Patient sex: F
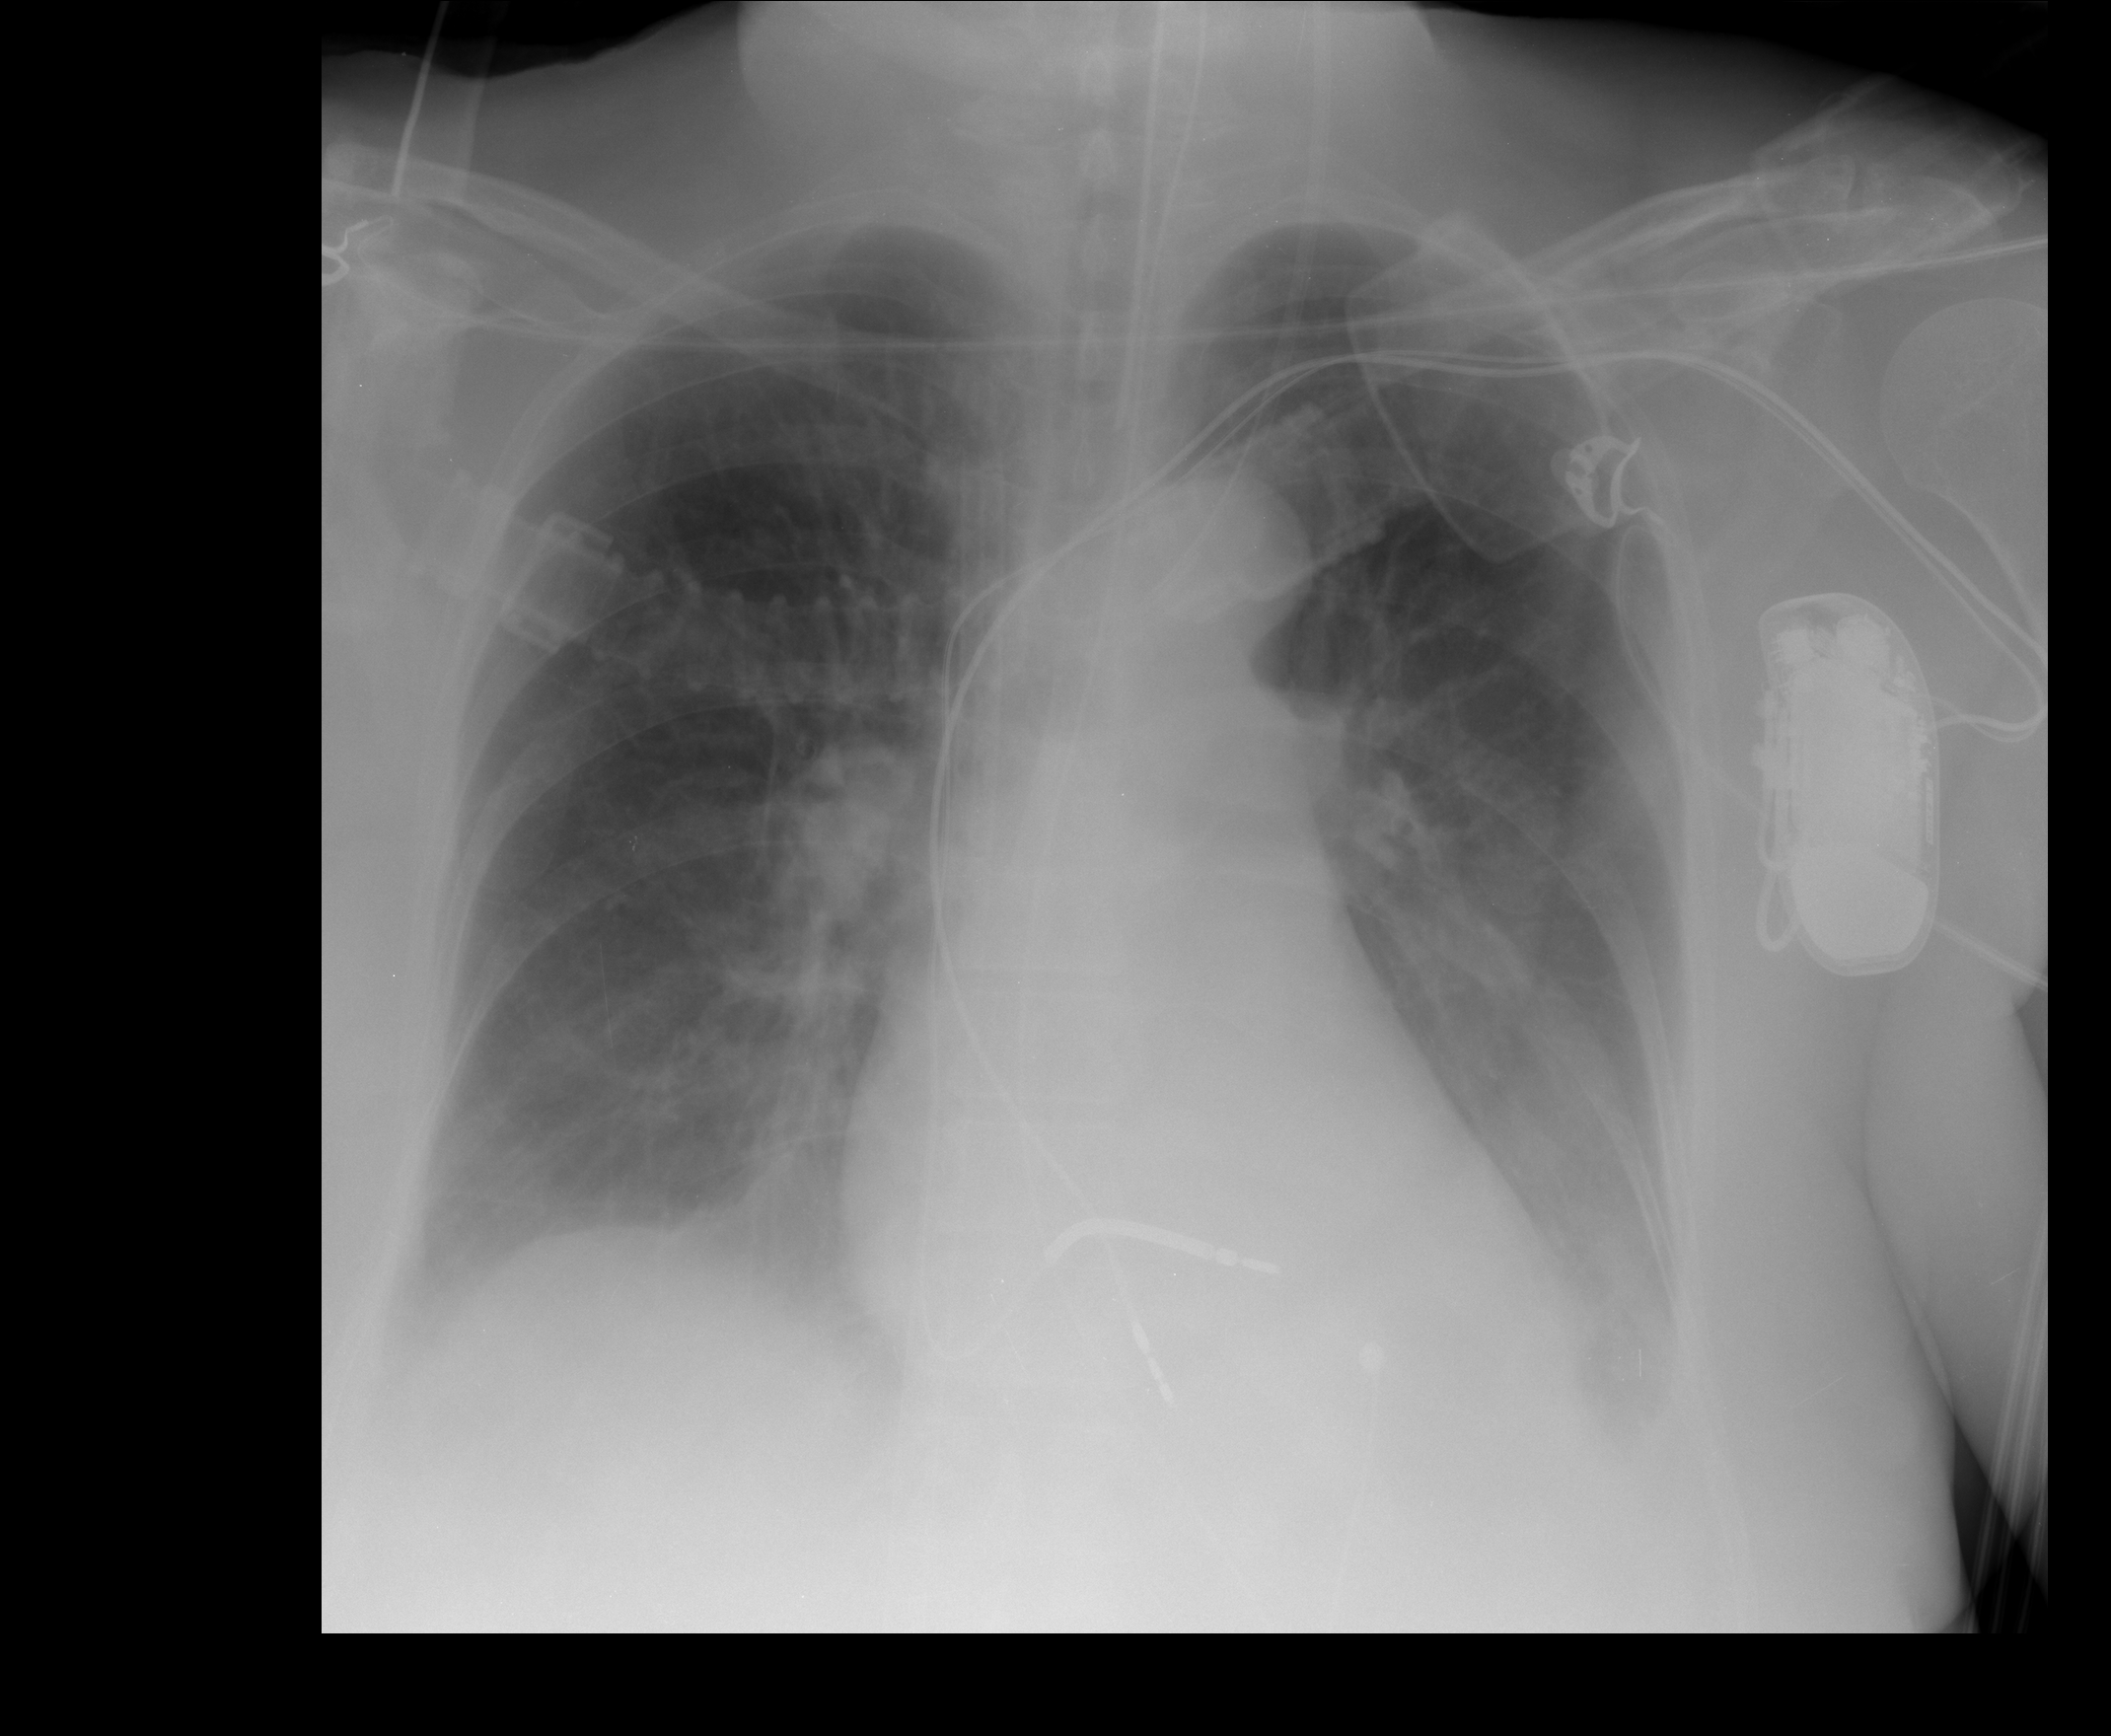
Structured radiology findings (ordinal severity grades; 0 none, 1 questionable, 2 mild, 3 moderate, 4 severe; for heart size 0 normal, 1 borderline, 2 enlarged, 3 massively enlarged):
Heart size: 0
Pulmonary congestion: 0
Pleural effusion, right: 2
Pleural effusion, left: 2
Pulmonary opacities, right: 0
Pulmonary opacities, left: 0
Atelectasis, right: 2
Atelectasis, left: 2